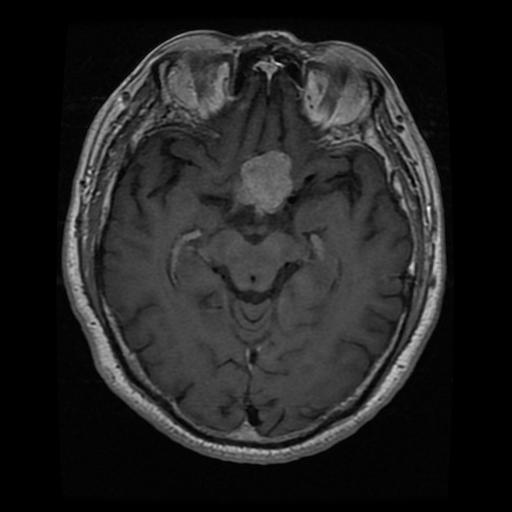
Label: pituitary